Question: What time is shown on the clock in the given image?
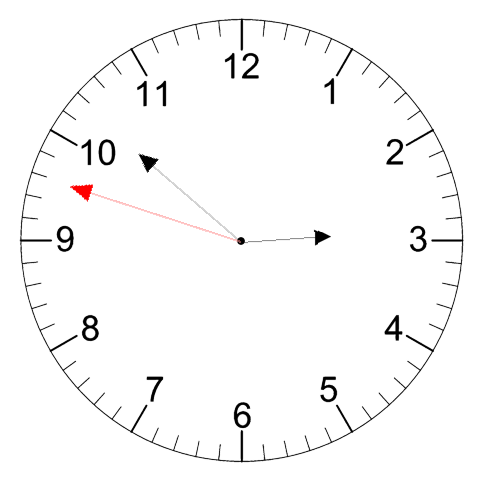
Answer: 02:51:48